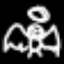
Label: angel